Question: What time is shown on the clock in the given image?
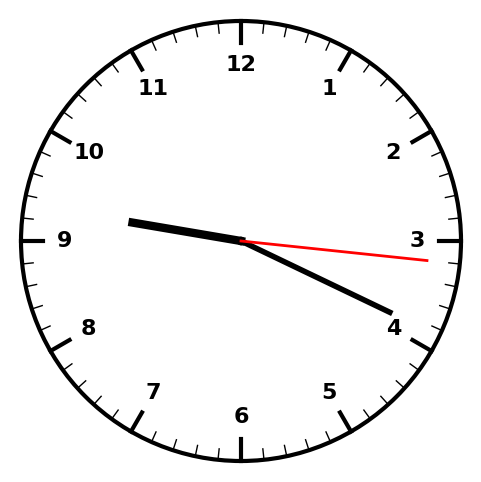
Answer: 09:19:16